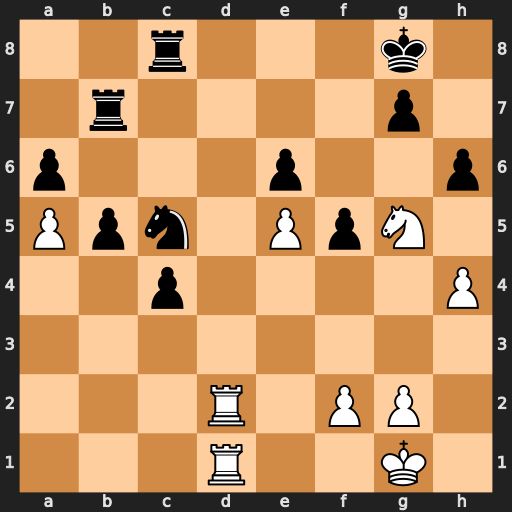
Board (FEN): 2r3k1/1r4p1/p3p2p/Ppn1PpN1/2p4P/8/3R1PP1/3R2K1
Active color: w
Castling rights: -
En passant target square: -
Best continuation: Rd8+ Rxd8 Rxd8#